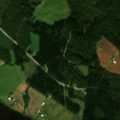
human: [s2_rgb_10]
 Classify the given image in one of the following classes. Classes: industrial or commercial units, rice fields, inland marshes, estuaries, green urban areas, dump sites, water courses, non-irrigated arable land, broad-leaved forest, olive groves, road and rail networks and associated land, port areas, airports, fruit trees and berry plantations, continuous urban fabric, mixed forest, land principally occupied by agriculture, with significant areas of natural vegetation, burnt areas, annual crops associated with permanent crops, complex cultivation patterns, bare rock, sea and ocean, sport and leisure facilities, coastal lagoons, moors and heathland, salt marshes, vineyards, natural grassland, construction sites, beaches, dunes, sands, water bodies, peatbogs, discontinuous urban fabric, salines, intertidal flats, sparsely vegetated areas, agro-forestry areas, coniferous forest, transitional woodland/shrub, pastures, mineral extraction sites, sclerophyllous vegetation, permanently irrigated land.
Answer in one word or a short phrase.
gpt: non-irrigated arable land, mixed forest, water bodies